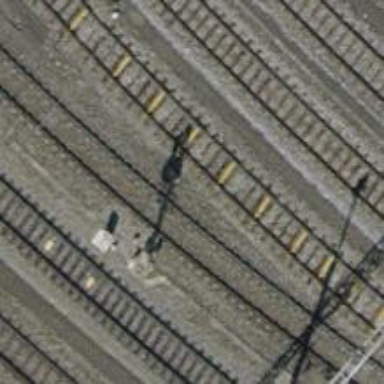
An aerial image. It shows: Rail yard with electrified contact lines for railway operations.